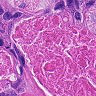
Metastatic tissue present: yes